Aerial crown-view tile of a tropical tree (Barro Colorado Island, Panama), acquired 20250512:
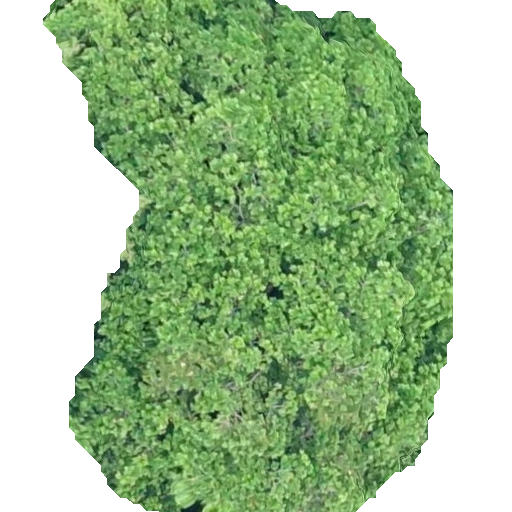
Species: Anacardium excelsum
GBIF accepted scientific name: Anacardium excelsum
Crown area: 257.051 m²